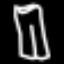
Label: pants